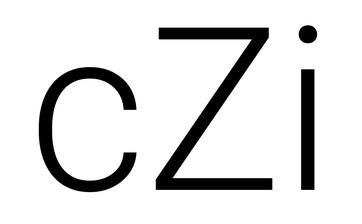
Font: Roboto_Light